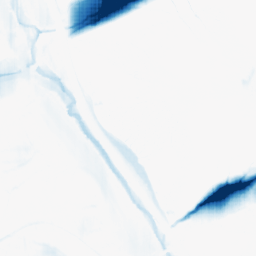
Category: morphological
Decomposition family: morphological_ellipse
Decomposition parameters: operation: closing
width: 50
height: 5
Upsampling method: sinc_blackman
Upsampling parameters: scale: 8
kernel_size: 16
Upsampling scale: 8